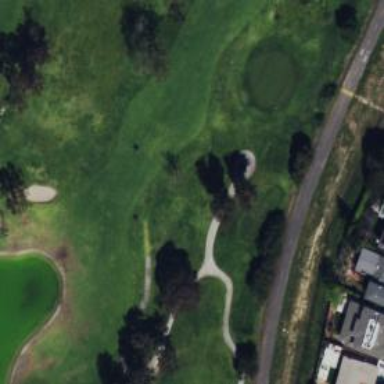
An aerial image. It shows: Golf cartpath that is also road path.